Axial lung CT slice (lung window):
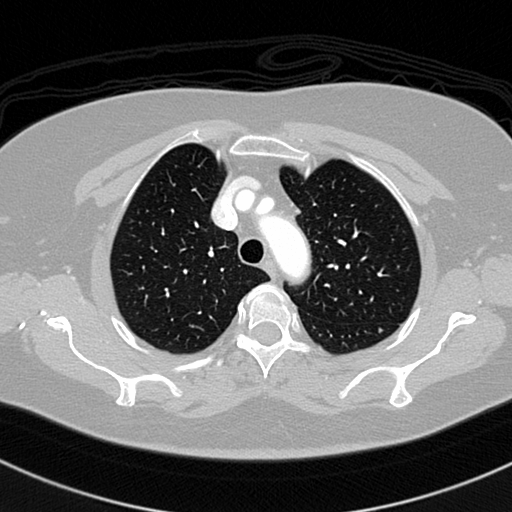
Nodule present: no